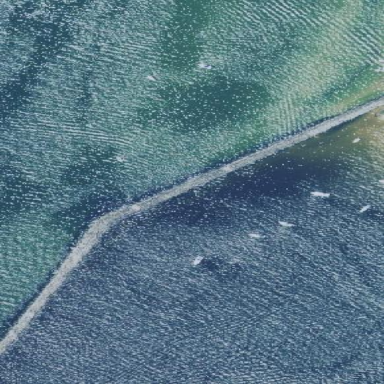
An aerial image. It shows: Breakwater structure.